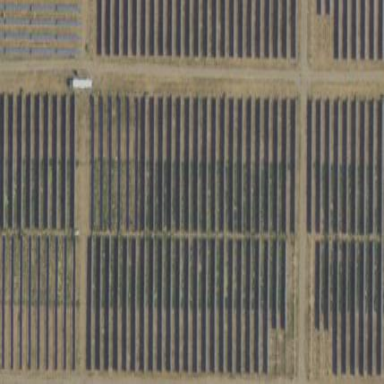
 consisting of solar photovoltaic panels."